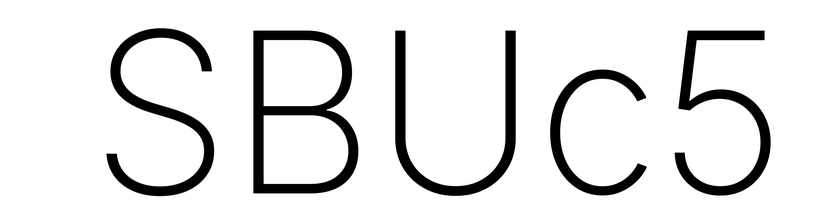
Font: Inter_ExtraLight